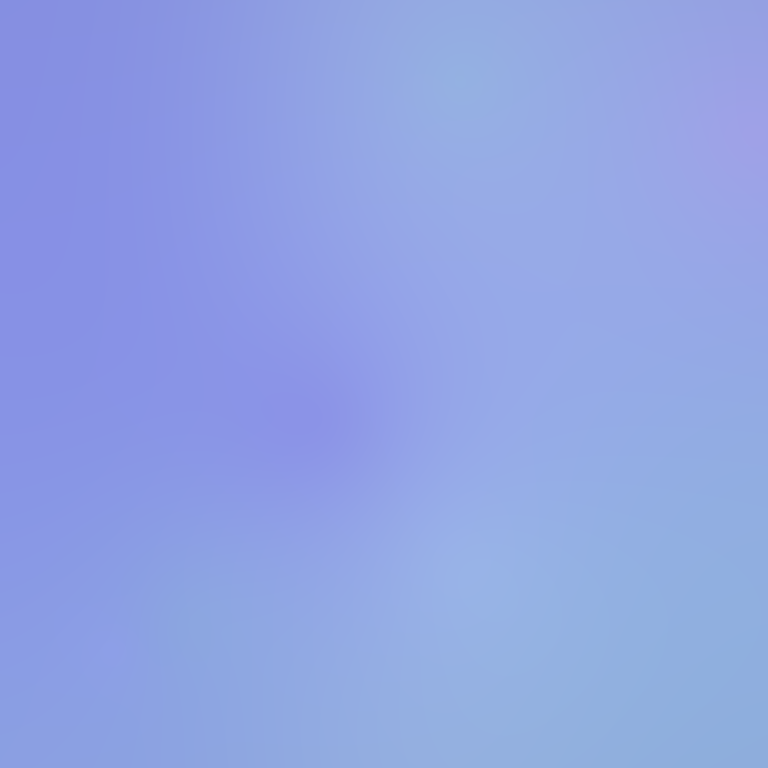
Abstract light effect, smooth gradient from soft blue to light purple, calm atmosphere, diffuse glow, no room, no furniture, no objects.